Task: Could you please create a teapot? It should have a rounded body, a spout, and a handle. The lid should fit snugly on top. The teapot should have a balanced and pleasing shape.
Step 12:
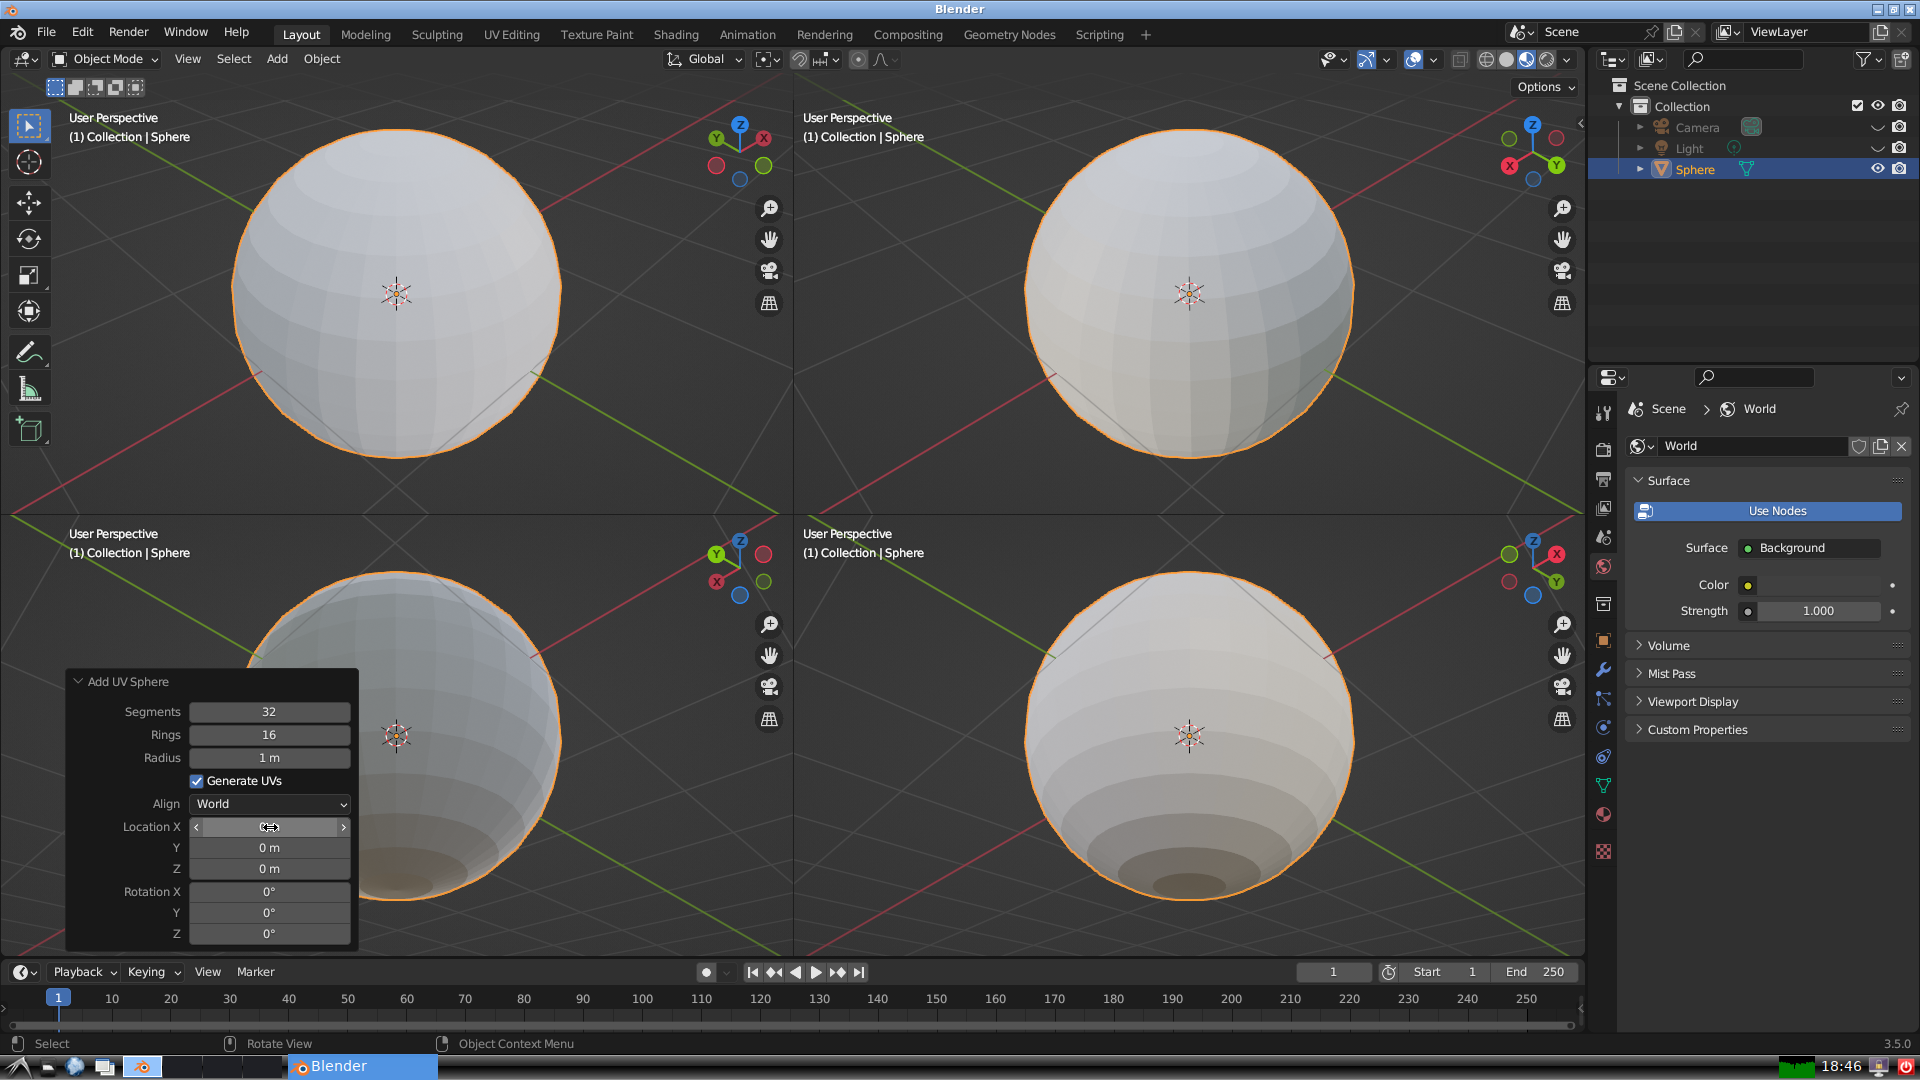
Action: click: no